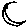
Label: moon